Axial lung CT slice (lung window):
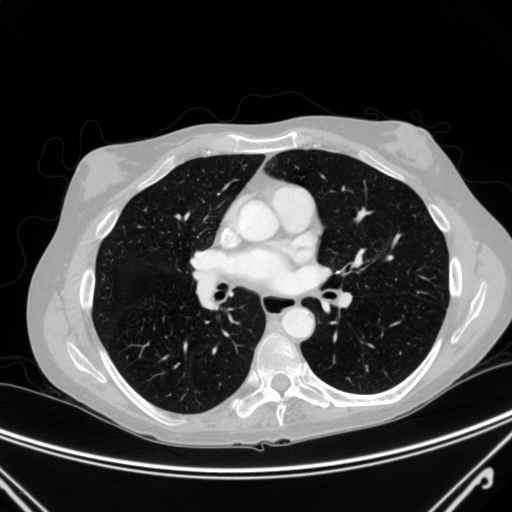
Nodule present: no